Question: So I am given what is a DFS Tree of an Undirected Graph.
Here is the problem:

Now I already know that the answer is (4,3)
But what other edges not listed would be impossible?
Would (3,6) be a valid edge?
What about (2,4) or (3,5)
Would it be correct to assume that nodes on different branches of a DFS tree cannot have an edge connecting them?
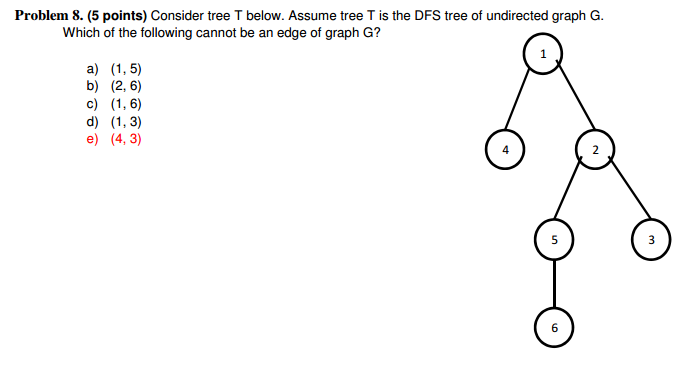
Answer: The graph 'G(V, E)', as stated in the original question, is undirected. Consider any pair of nodes 'u, v \in V' such that an edge '(u, v) \in E'. Now lets traverse the graph in DFS (depth-first search):
- 'u''u''v''v''u'- 'v'
So, for any edge '(u, v) \in E', there will be a path in the DFS tree connecting 'u' to 'v'. Now lets see your cases:
1)
- - -
2)
If there is an edge connecting two nodes 'u' and 'v' in an undirected graph, there will be a path 'e1 e2 ... en' connecting 'u' to 'v' (or 'v' to 'u') in the associate DFS tree. So, if two nodes from the DFS tree are on different branches, there is no edge inbetween them.